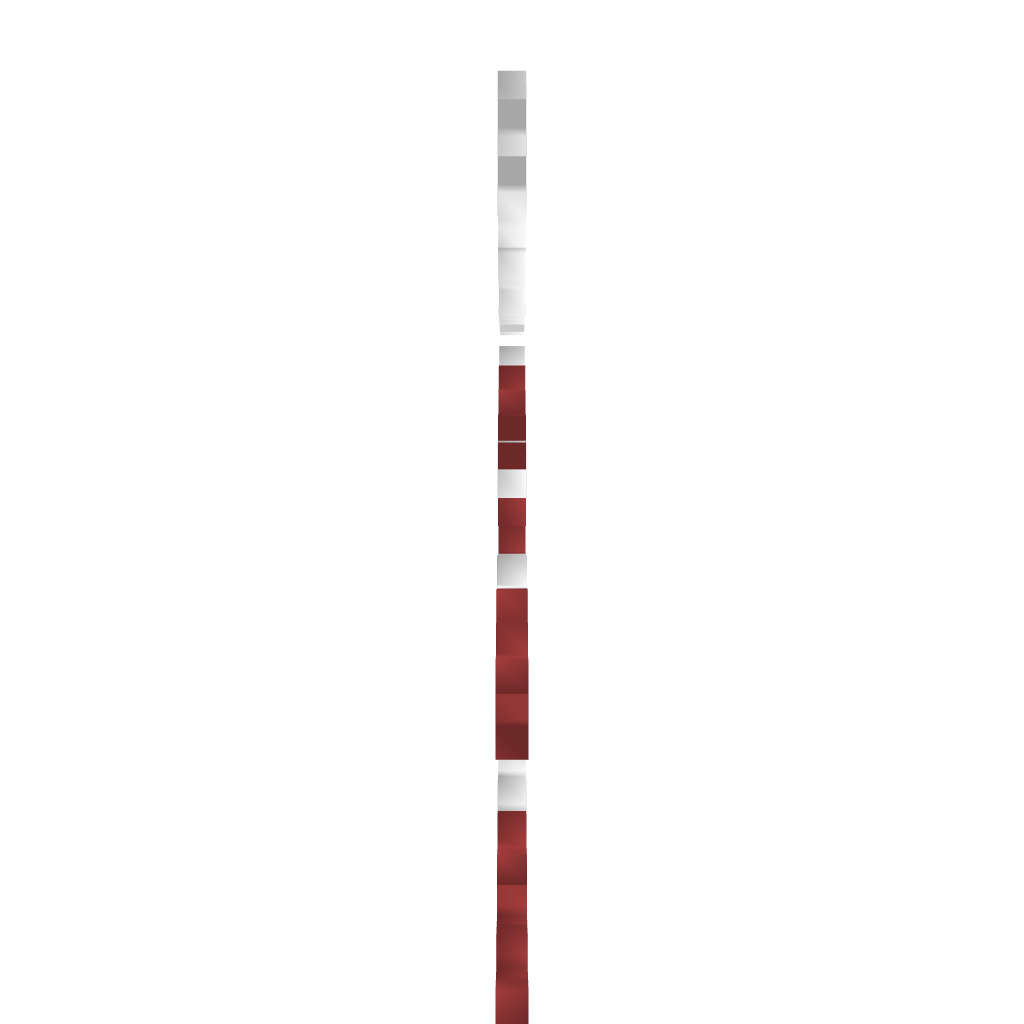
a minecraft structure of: Cutman (ErnieCIII) bad low quality